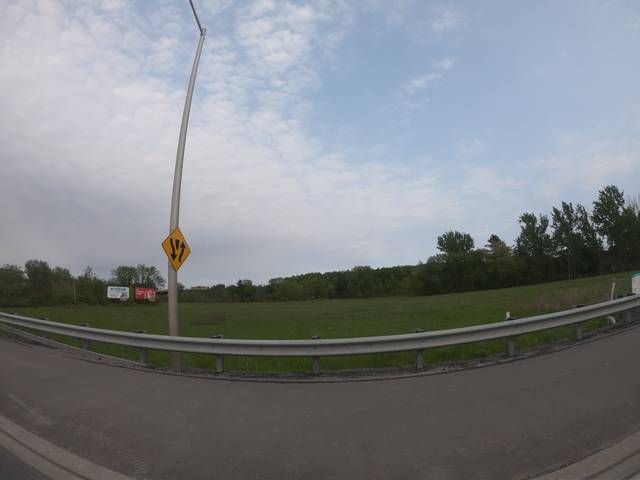
Region: Canada
Coordinates: 45.333, -75.701